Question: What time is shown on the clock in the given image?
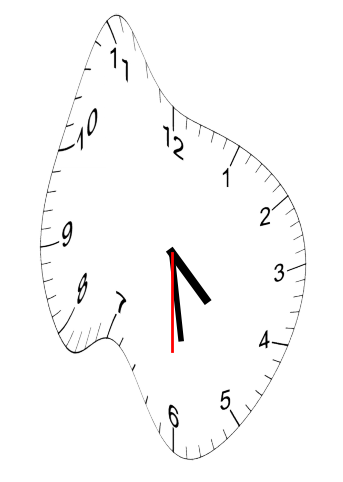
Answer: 04:28:30